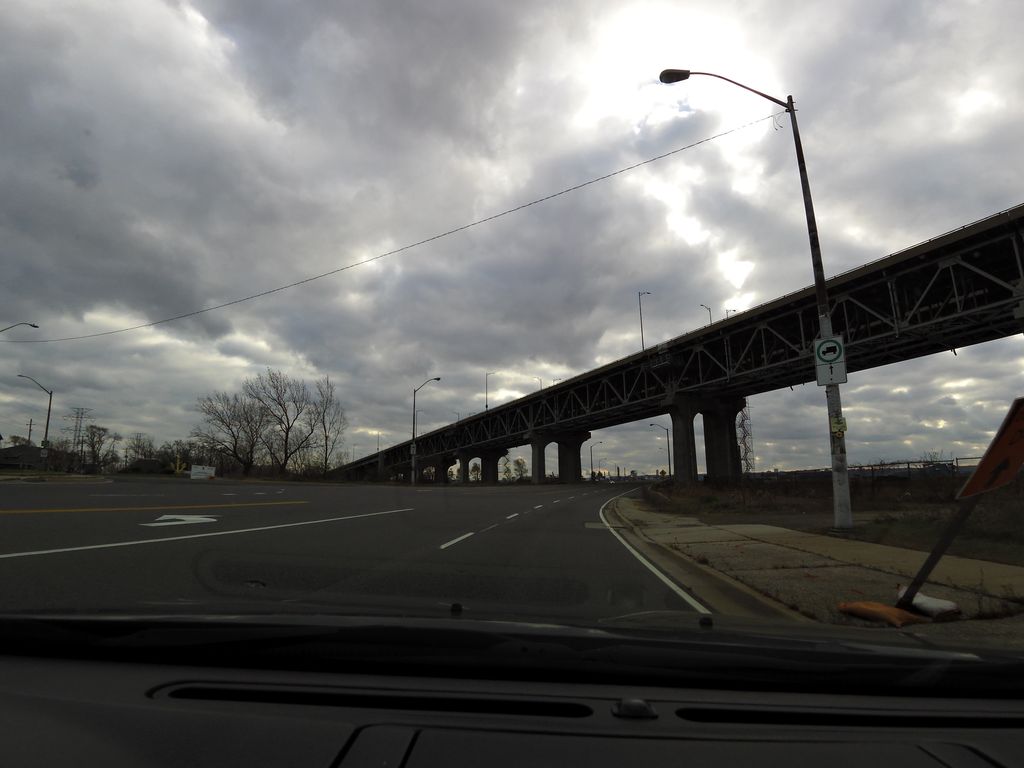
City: hamilton